Question: i am using the following code to make a shadow inside a div tag..
'''
box-shadow: inset 0 10px 10px -10px #000 , inset 0 -10px 10px -10px #000;
'''
but i get shadows on the top and bottom.. i only want the shadow to appear on top not the botton something like the following picture..

i'e been tinkering with the codes for hours but nothing... how can i do this. thanks.
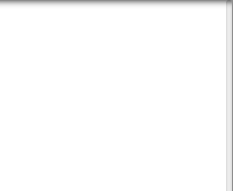
Answer: Like this?
'''
box-shadow: inset 0 10px 20px -15px #000;
'''
<URL>